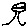
Label: tree